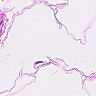
Metastatic tissue present: no